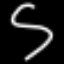
Label: squiggle